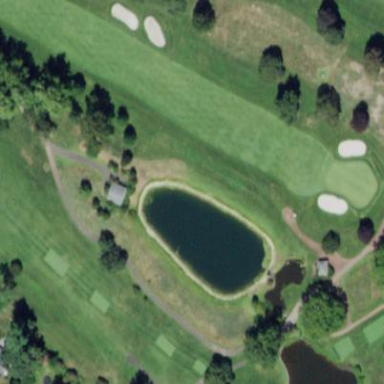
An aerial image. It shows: Water hazard in golf course. The hazard is natural water feature.